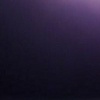
Label: space